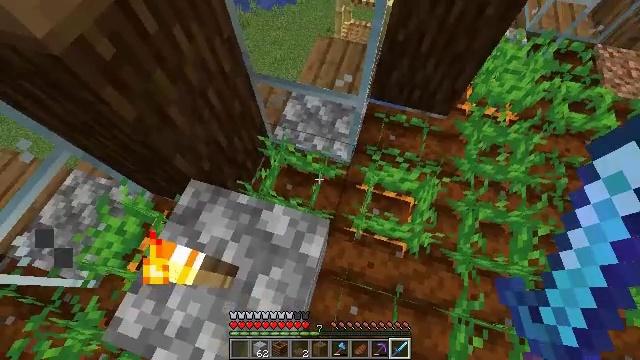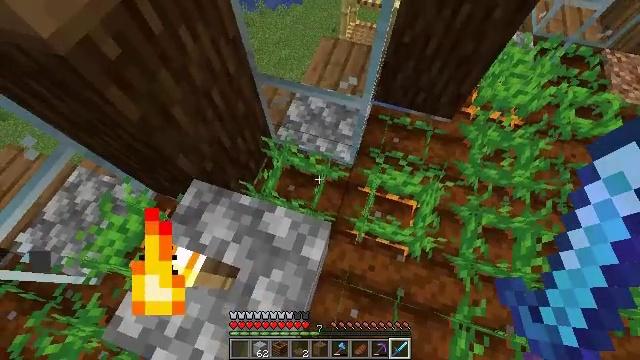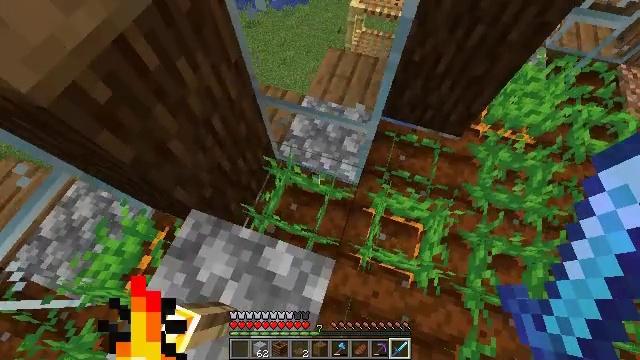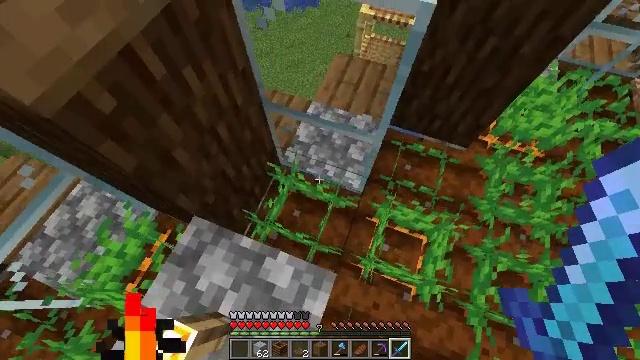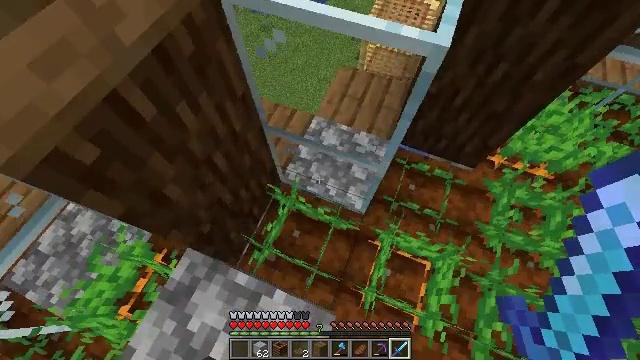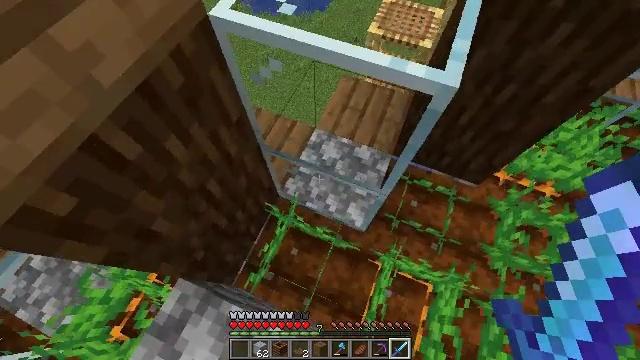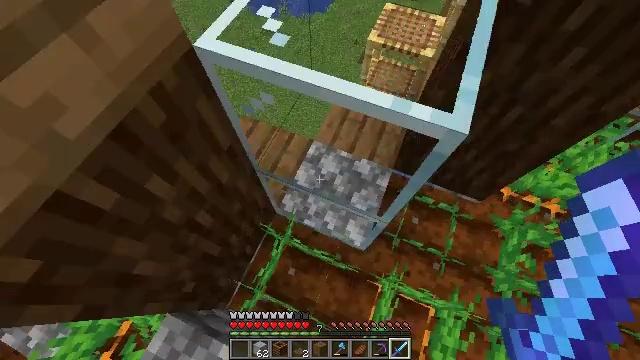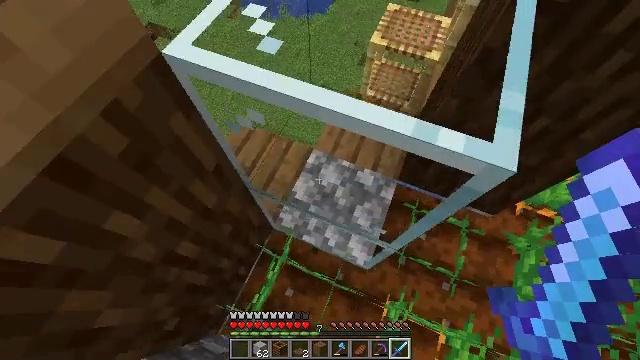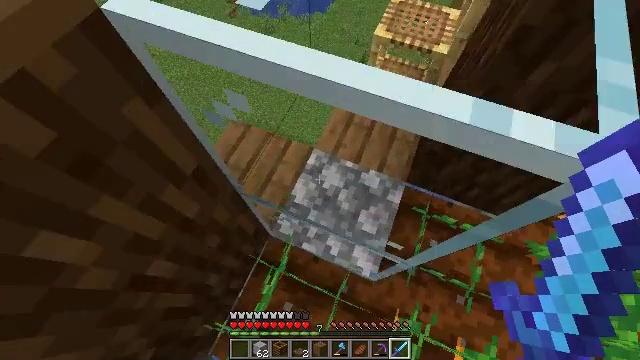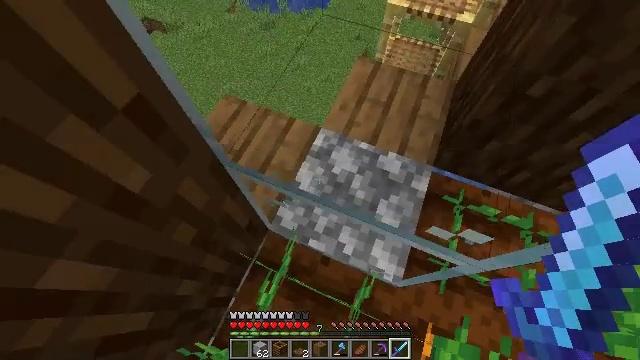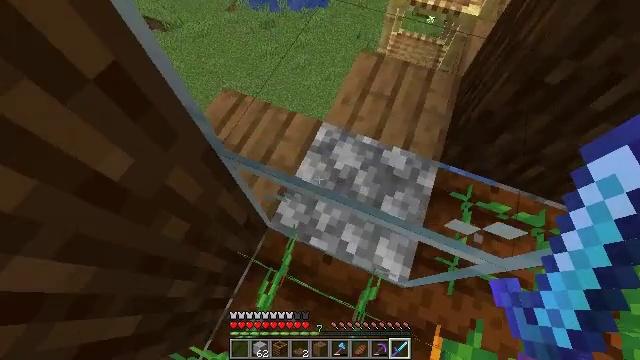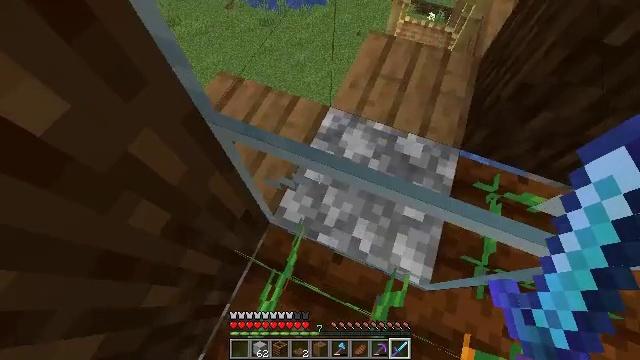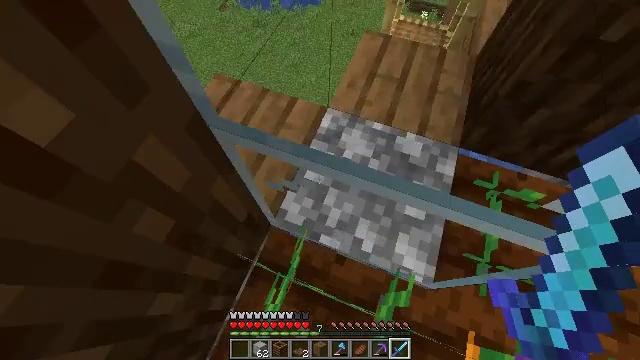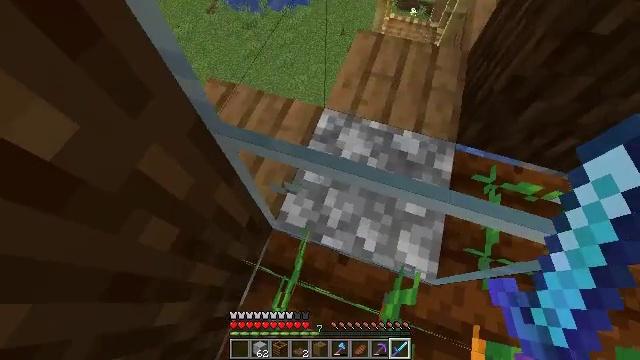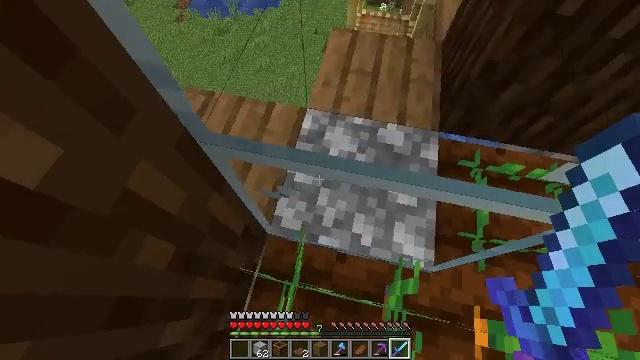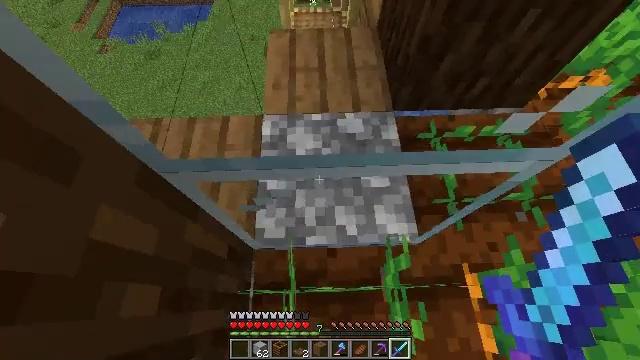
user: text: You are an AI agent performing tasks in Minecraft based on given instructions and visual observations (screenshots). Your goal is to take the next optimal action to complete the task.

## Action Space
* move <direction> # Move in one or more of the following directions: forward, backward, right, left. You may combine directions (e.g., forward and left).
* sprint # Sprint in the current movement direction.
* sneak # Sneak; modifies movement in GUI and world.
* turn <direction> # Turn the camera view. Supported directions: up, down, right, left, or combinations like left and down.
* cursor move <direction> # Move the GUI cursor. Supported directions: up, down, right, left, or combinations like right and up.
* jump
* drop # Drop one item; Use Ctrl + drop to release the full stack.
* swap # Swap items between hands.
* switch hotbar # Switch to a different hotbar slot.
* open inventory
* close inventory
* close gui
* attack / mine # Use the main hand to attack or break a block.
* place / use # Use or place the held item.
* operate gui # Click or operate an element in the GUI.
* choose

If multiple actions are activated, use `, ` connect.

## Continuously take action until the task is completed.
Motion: motion action
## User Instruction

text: Mine the fully grown carrots.
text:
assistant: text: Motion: move forward, turn left
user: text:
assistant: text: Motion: move forward, turn left
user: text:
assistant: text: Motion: move forward, turn left
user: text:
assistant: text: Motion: move forward, turn left
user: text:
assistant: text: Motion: move forward
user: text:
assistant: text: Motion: move forward
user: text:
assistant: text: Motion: move forward
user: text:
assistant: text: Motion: move forward
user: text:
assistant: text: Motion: move forward
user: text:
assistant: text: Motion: no_op
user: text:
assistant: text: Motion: no_op
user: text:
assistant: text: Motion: turn right
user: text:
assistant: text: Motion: turn right
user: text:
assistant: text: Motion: turn right
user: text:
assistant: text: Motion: turn right
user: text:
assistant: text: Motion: turn right
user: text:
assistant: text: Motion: turn right
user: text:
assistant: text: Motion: turn right
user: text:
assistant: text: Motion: turn right and up
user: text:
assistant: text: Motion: turn right and up
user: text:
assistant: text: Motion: turn right and up
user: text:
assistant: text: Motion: turn right and up
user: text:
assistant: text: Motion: turn right
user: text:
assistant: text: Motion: no_op
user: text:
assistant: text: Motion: no_op
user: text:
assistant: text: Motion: turn up
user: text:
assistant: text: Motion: no_op
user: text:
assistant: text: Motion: no_op
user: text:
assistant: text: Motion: no_op
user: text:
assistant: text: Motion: no_op